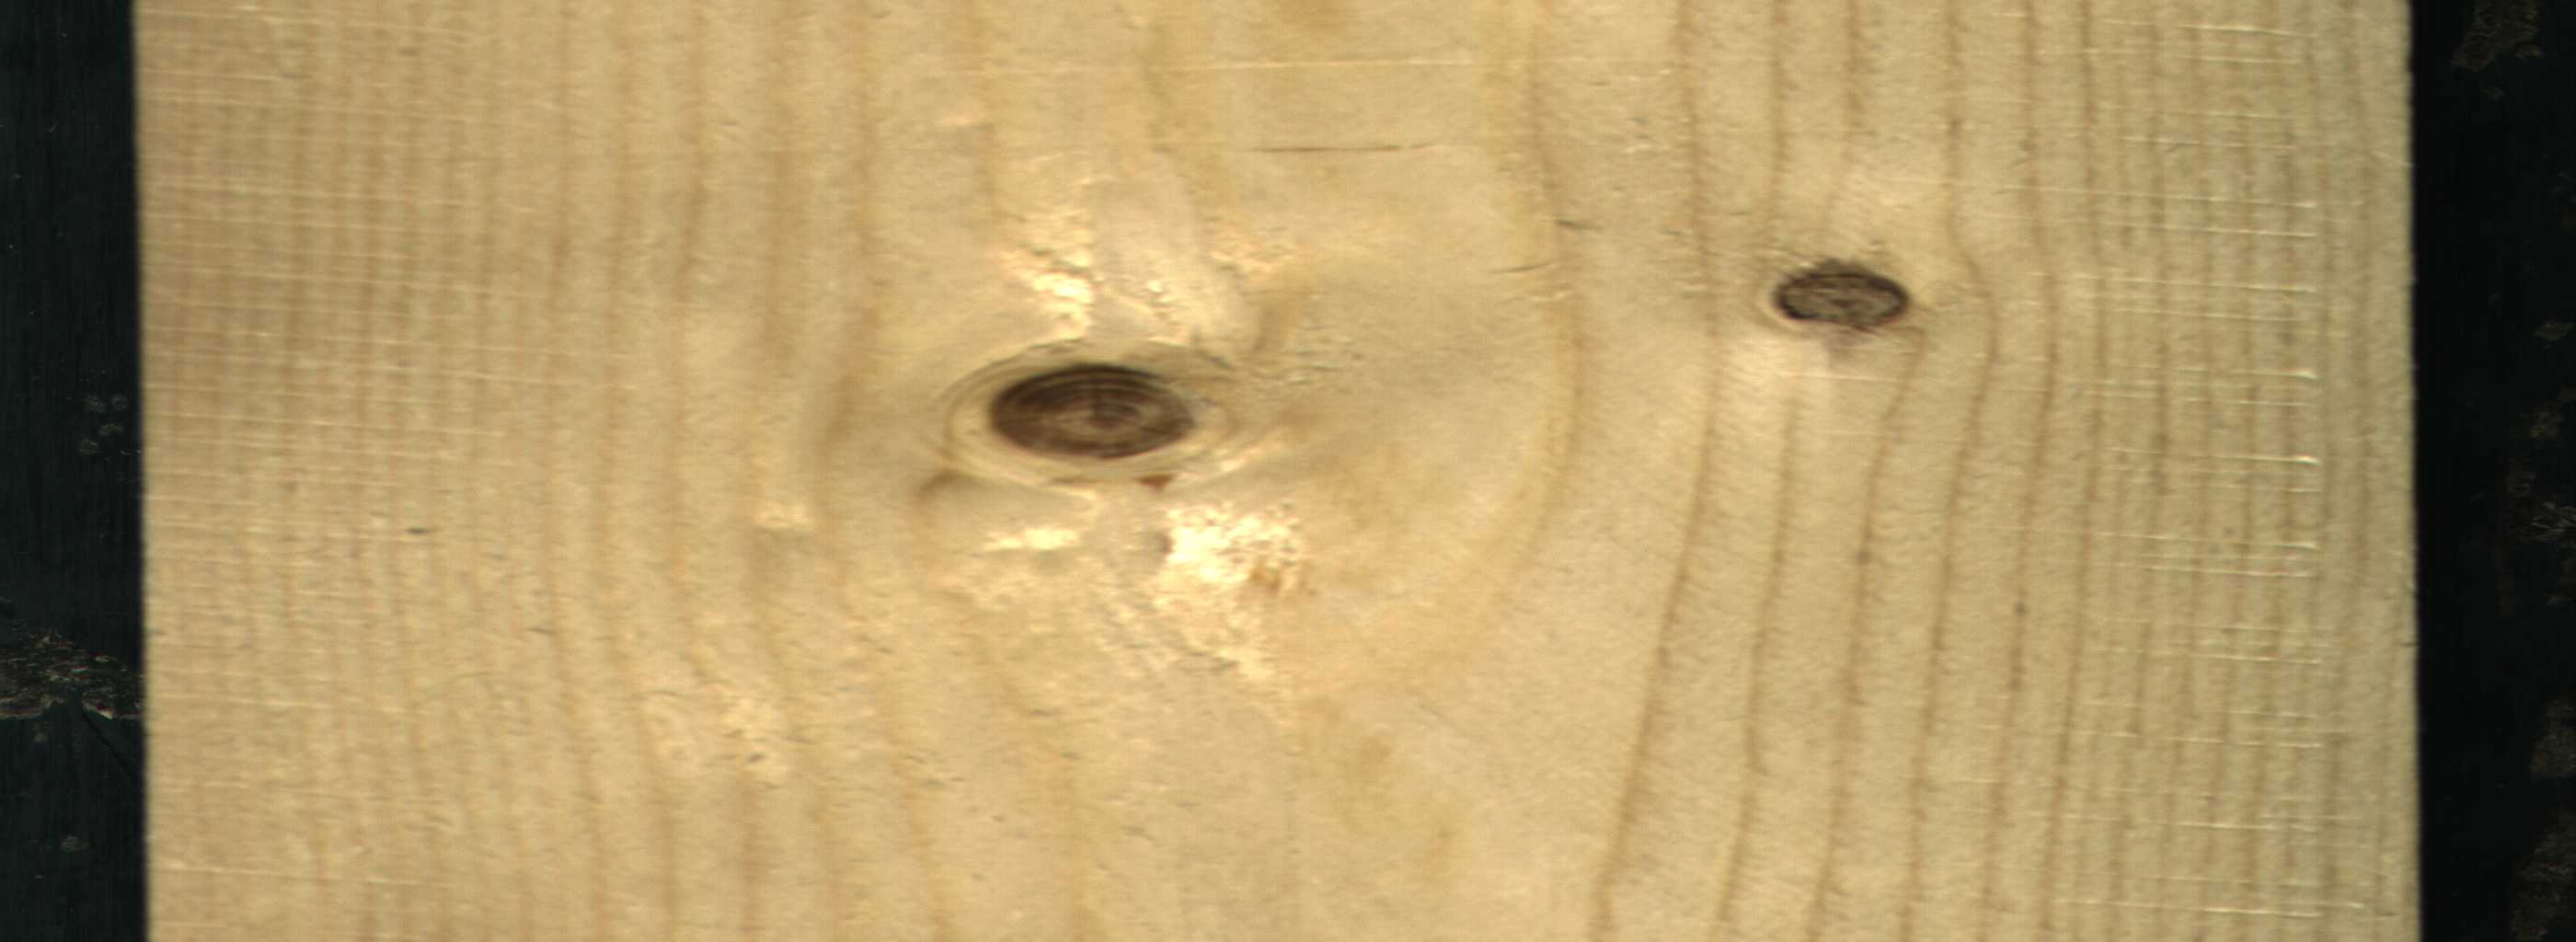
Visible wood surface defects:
Dead_Knot
Dead_Knot